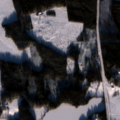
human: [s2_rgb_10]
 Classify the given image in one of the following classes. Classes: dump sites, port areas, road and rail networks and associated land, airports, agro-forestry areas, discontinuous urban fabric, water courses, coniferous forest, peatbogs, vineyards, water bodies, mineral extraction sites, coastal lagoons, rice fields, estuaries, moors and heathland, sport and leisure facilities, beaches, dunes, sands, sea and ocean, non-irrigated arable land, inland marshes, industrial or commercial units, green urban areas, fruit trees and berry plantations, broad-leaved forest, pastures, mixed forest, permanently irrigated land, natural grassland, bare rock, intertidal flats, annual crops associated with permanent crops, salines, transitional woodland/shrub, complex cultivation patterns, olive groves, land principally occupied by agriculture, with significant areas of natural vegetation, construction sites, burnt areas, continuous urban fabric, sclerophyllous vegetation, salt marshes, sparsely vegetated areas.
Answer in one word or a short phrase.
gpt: land principally occupied by agriculture, with significant areas of natural vegetation, coniferous forest, mixed forest, water bodies